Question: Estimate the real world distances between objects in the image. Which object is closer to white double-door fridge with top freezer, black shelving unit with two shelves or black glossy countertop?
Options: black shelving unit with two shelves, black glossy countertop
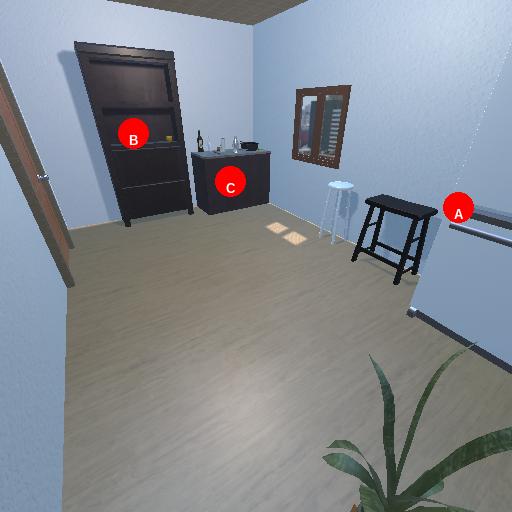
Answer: black shelving unit with two shelves